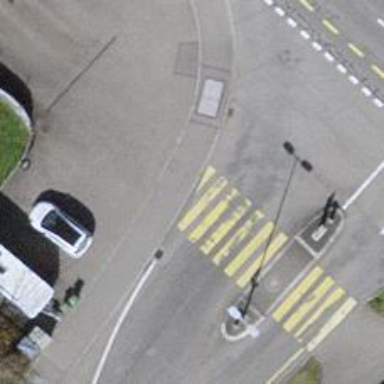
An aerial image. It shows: Kerb barrier.